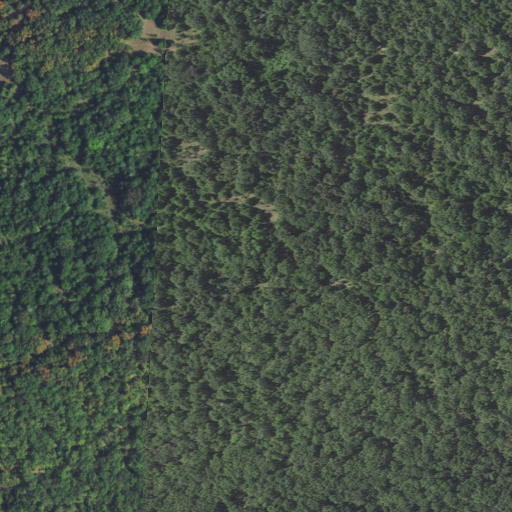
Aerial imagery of mountain in Arkansas named Gray Mountain containing deciduous forest, mixed forest, and evergreen forest